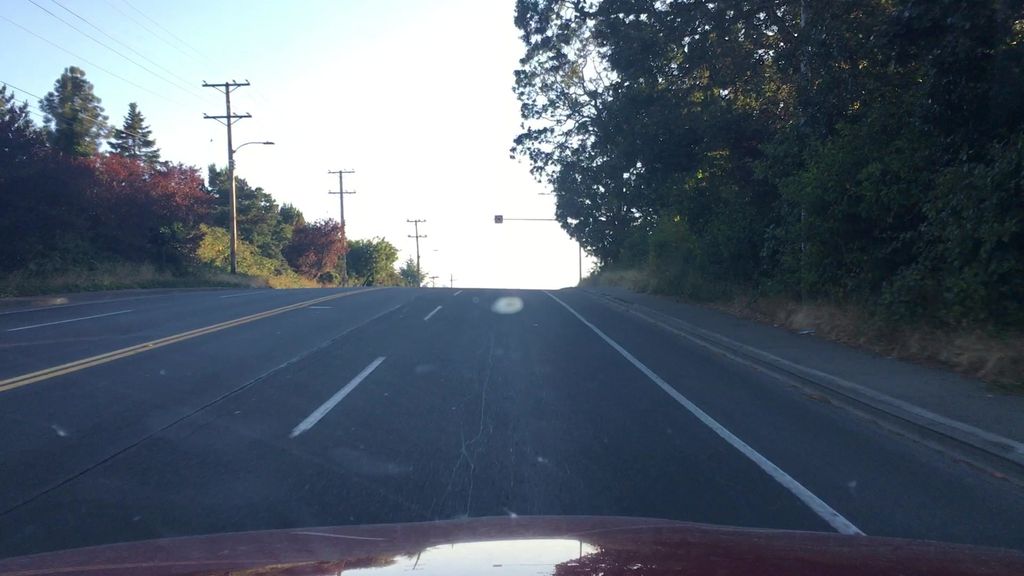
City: victoria